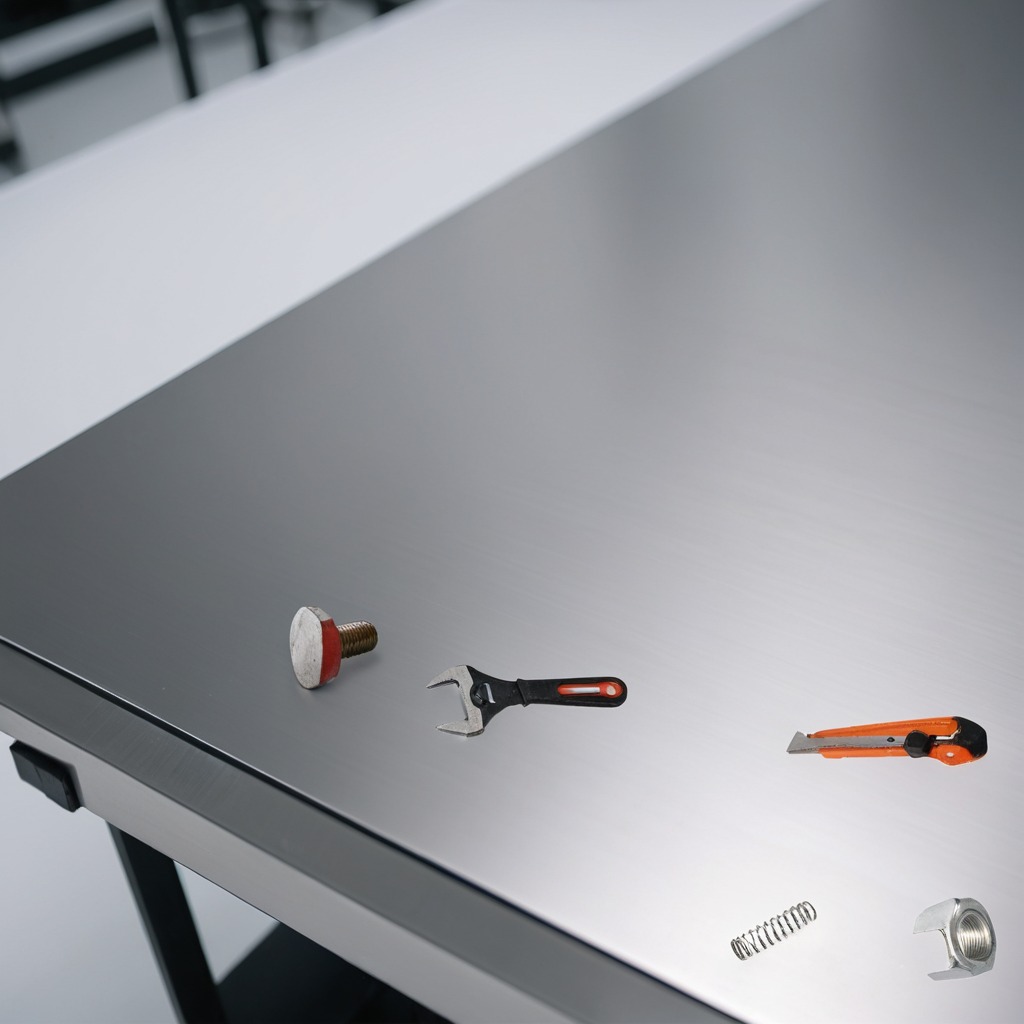
A utility knife, a metal machine screw, a coiled metal spring, a metal nut, and a wrench are lying on the stainless steel table.